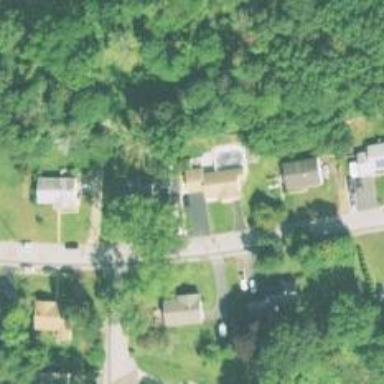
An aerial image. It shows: Residential driveway.